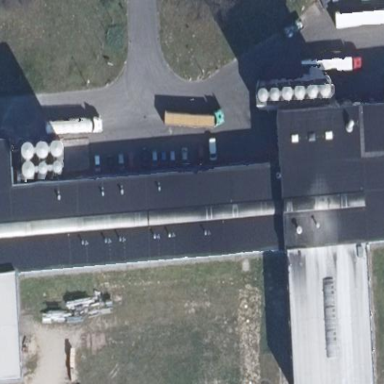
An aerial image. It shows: Commercial building.